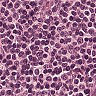
Metastatic tissue present: no